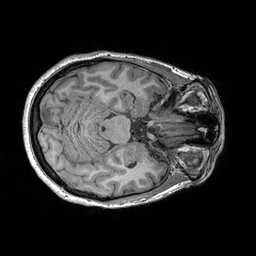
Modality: T1w
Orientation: axial
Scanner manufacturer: siemens
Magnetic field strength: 3 T
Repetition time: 2.3 s
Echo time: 0.00298 s